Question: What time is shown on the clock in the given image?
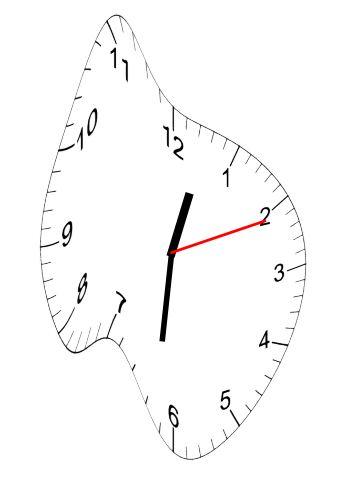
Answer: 12:31:11